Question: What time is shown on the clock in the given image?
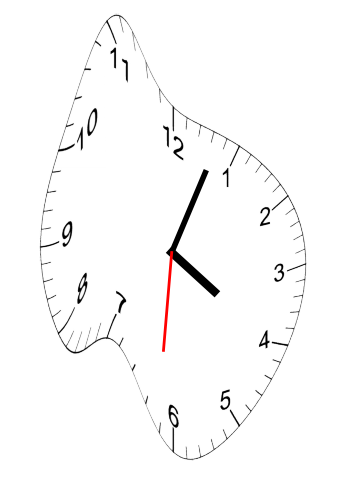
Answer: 04:03:31